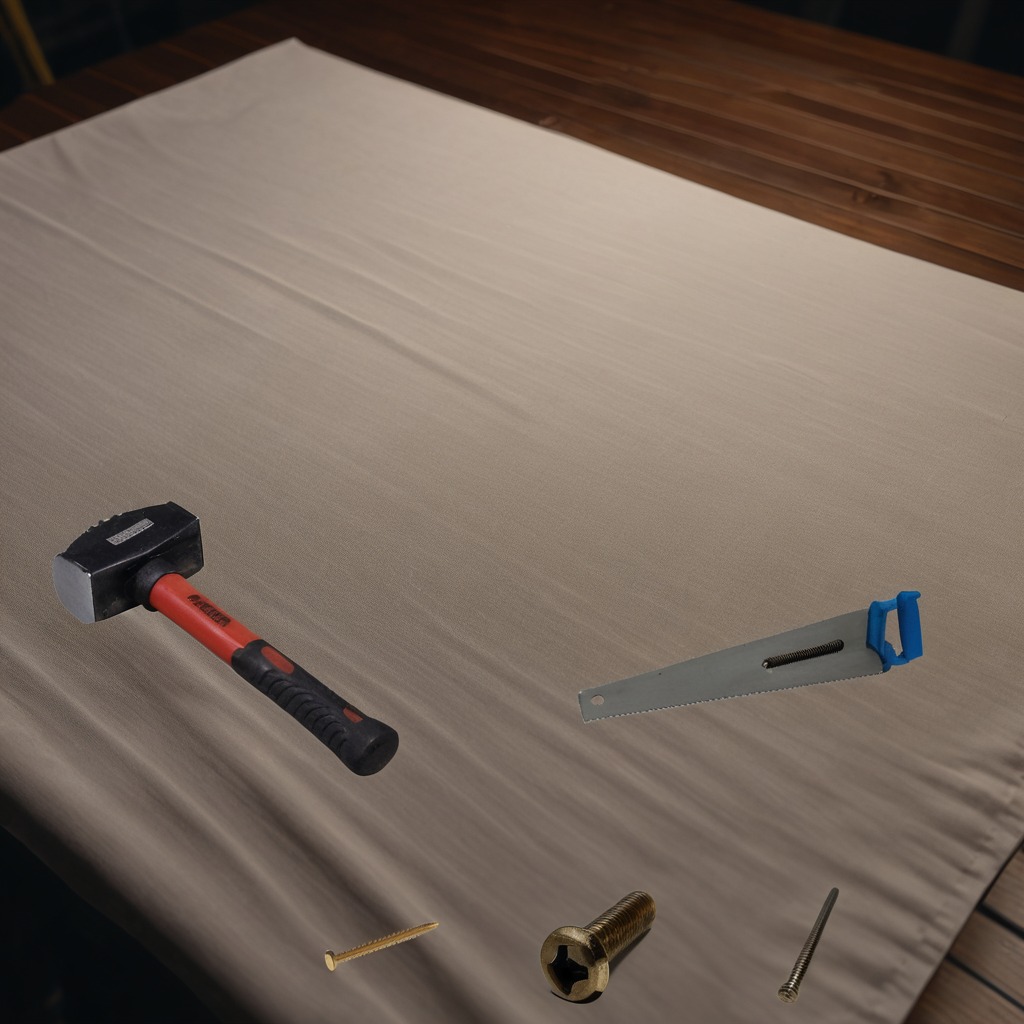
A hammer, an iron nail, a metal machine screw, a coiled metal spring, and a handheld metal saw are lying on a wooden table.